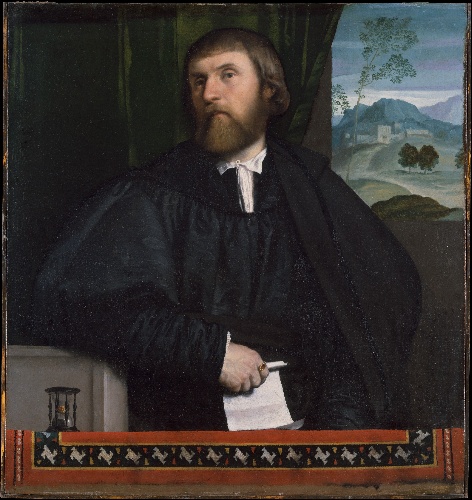
Title: Portrait of a Man
Artist: Moretto da Brescia (Alessandro Bonvicino)
Artist bio: Italian, Brescia ca. 1498–1554 Brescia
Date: ca. 1520–25
Object type: Painting
Classification: Paintings
Medium: Oil on canvas
Dimensions: 34 1/4 x 32 in. (87 x 81.3 cm)
Department: European Paintings
Credit line: Rogers Fund, 1928
Accession year: 1928
Repository: Metropolitan Museum of Art, New York, NY
Tags: Men|Portraits|Hourglass